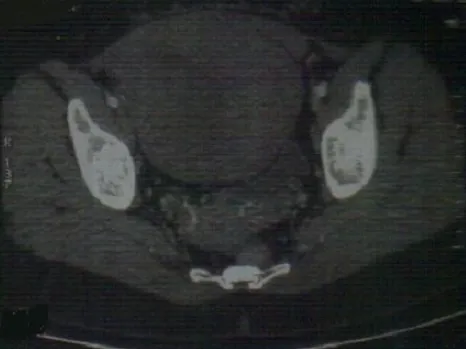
Abdomino-pelvic scan highlighting the mass (107x161x113 millimeters).
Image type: radiology (ct)